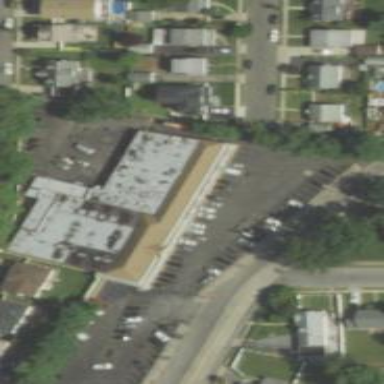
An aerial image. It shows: Retail building.